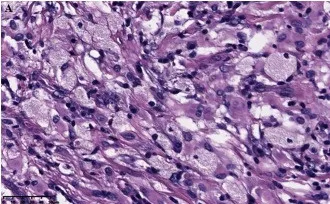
Histopathological results in the intracranial lesion tissue. (A) Hematoxylin-eosin staining in the intracranial lesion tissue showed abundant cytoplasm in the ventricular soft tissue mass cells with foamy or eosinophilic histiocytic infiltration (scale bar is 50mum).
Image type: pathology (h&e)